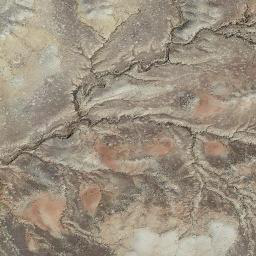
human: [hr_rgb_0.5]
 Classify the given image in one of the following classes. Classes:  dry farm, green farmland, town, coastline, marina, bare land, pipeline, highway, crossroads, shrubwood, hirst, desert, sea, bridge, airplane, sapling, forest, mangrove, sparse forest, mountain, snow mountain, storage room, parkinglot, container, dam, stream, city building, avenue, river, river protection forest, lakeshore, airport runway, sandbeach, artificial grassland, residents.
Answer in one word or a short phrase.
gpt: mountain